一年级 · 组合数学
下面这个图形一共有（）个正方形。

(1) 4

(2) 5

(3) 6
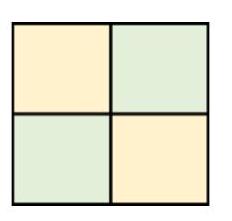
答案: (2)